Question: What's the difference between the following 2 icon overlays?
I am using TortoiseSVN 1.8.7.

## ADD
Thanks to the replies, I found this link: <URL>
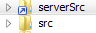
Answer: The overlayed folder should represent an external link, although usually the arrow icon is red instead of blue.
An is like a pointer to a source stored in another location in the repository or even stored in a different repository.
Here it is a <URL> related to an issue on external links, where the user also wonders about the icon.